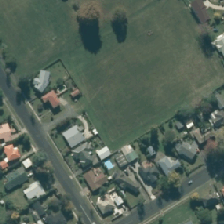
Land cover: urban_parkland